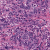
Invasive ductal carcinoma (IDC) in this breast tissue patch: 1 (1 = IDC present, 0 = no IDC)